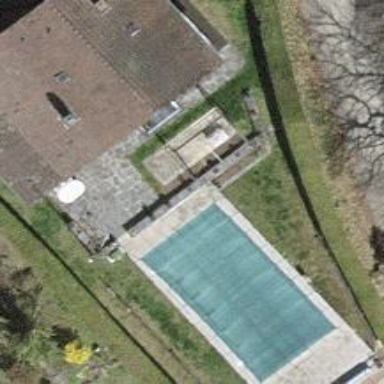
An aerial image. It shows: Swimming pool located in leisure land.